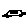
Label: car